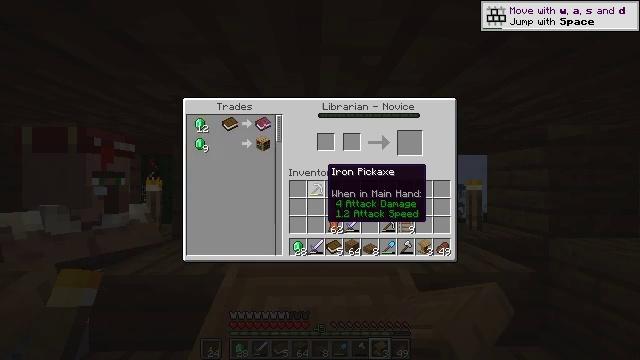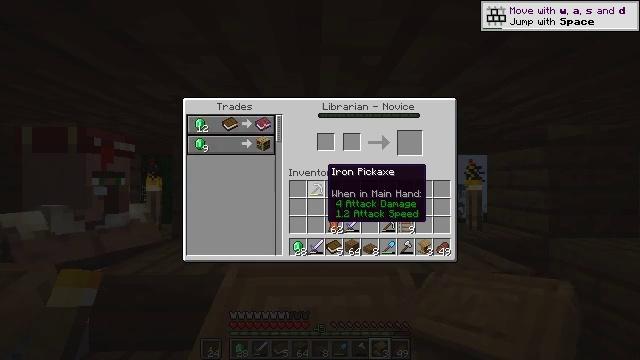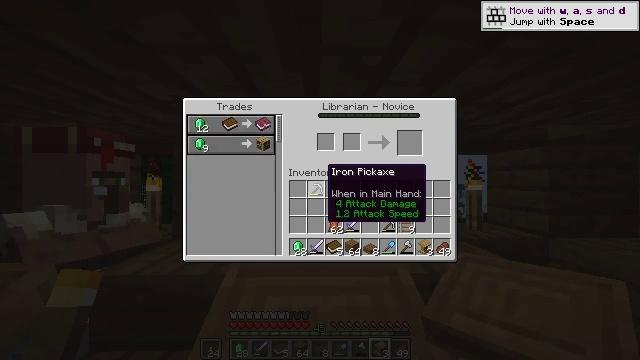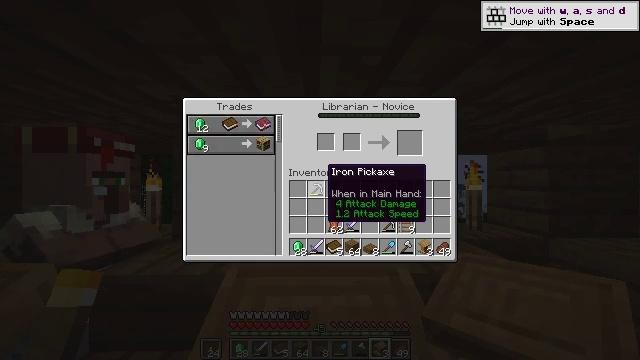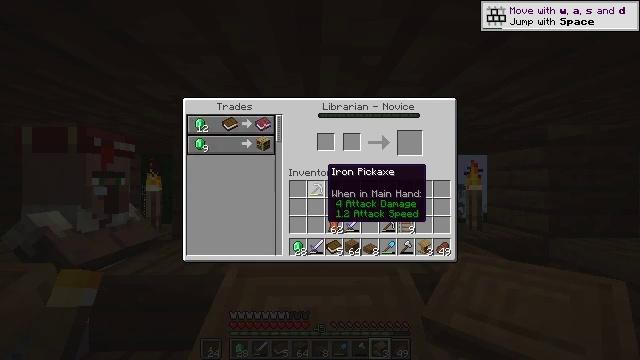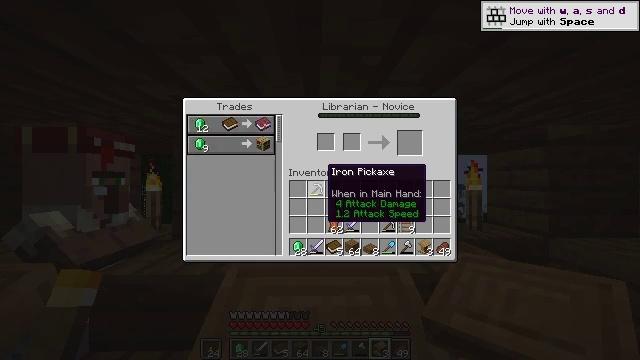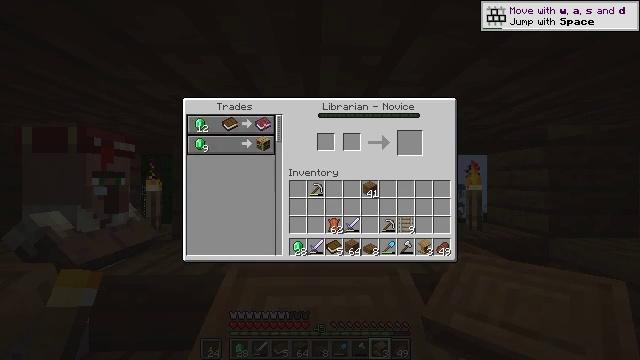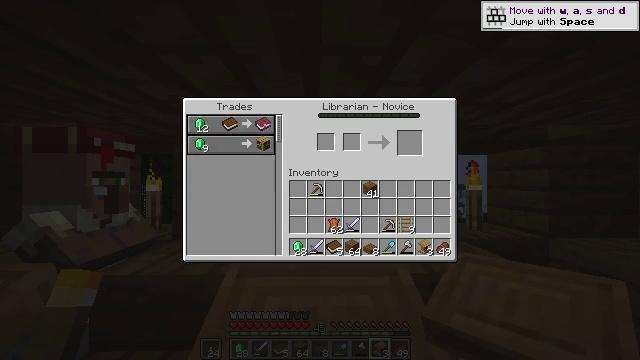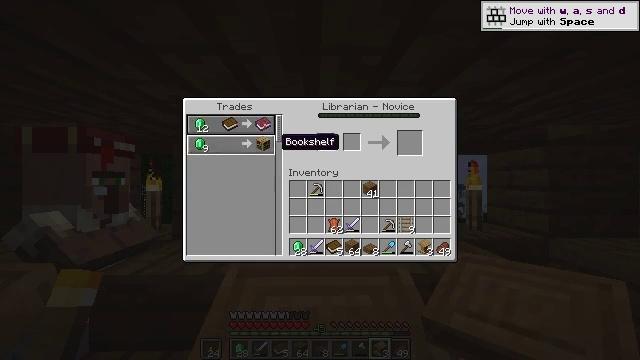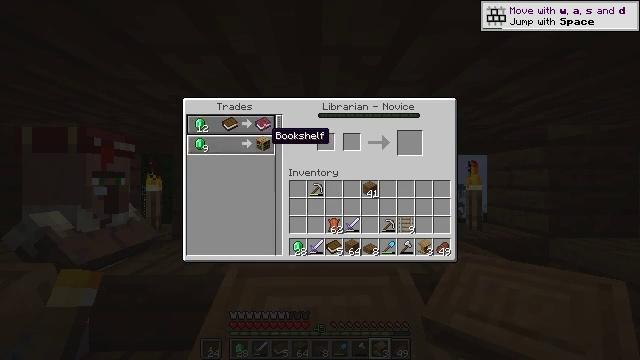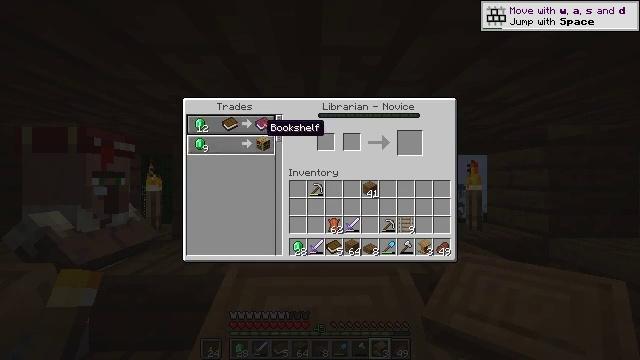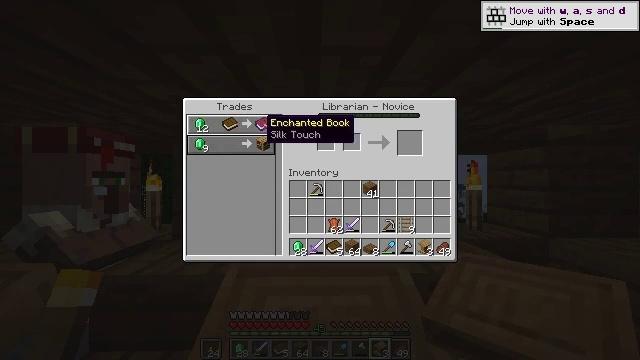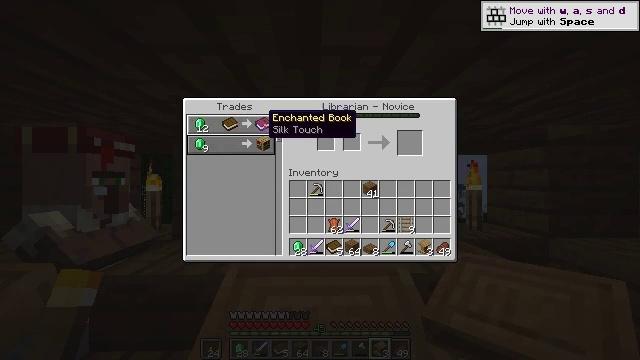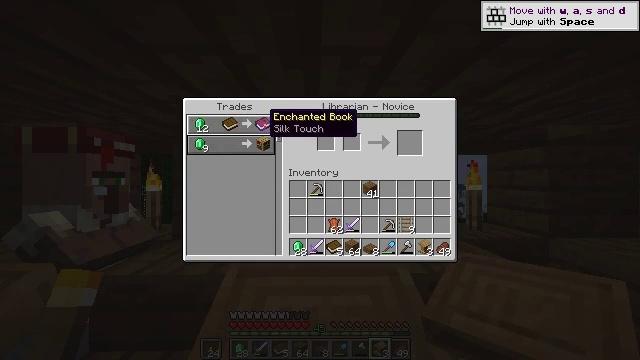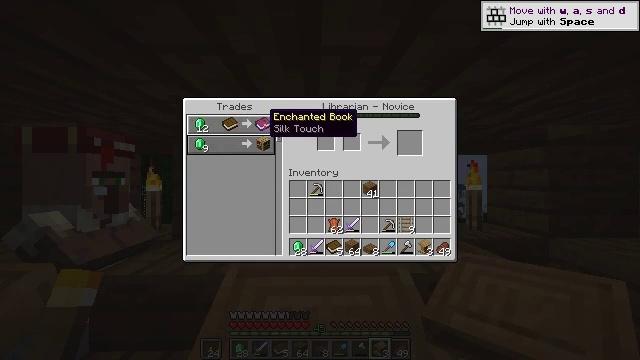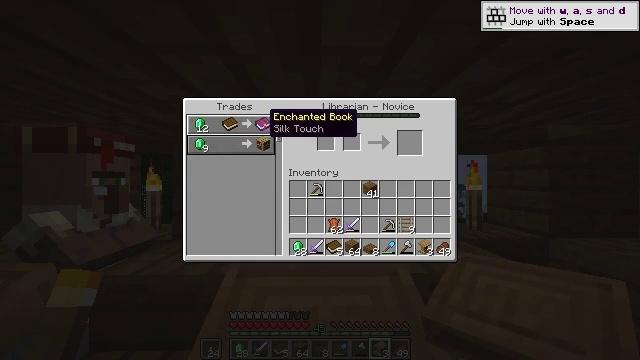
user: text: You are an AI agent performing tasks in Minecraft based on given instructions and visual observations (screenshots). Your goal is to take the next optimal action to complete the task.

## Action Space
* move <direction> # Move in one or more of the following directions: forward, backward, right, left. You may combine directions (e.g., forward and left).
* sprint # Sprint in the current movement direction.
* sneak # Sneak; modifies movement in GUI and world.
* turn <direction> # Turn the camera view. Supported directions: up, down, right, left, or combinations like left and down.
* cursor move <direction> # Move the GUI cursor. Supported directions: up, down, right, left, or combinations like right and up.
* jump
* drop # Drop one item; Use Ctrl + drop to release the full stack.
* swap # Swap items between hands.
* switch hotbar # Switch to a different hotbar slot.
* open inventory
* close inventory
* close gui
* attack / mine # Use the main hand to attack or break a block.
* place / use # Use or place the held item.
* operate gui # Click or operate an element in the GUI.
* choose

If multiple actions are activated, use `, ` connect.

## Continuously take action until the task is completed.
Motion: motion action
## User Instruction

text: Collect spruce planks from an old building.
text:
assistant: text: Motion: no_op
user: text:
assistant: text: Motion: no_op
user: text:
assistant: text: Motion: no_op
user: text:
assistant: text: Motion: no_op
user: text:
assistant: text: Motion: no_op
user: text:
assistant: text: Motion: no_op
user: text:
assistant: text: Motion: cursor move left and up
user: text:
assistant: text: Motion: cursor move left and up
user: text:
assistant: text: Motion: cursor move left
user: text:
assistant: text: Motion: cursor move up
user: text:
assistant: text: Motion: no_op
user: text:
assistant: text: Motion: no_op
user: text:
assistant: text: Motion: no_op
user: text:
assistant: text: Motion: no_op
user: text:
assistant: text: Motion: no_op
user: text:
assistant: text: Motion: no_op
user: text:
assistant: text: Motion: no_op
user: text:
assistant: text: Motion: no_op
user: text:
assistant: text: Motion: no_op
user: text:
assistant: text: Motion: no_op
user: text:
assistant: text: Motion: no_op
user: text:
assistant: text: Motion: no_op
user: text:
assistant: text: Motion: no_op
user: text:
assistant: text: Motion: no_op
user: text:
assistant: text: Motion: no_op
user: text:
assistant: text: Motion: no_op
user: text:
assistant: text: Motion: no_op
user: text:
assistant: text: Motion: no_op
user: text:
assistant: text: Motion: no_op
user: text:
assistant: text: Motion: no_op